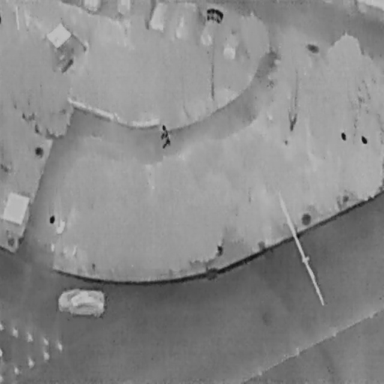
There are seven Cars in the infrared image.